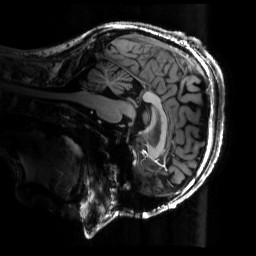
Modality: T1w
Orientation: sagittal
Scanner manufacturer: siemens
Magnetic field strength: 6.98 T
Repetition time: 2.3 s
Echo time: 0.00266 s